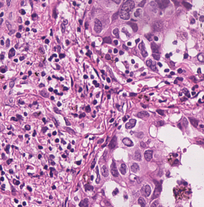
Tumor epithelial tissue: yes
Tumor-associated stroma tissue: yes
Normal tissue: no